Question: I'm using the code posted in this link <URL> , to draw a grab bar in a splitter control,
'''
procedure TSplitter.Paint;
var
R: TRect;
X, Y: integer;
DX, DY: integer;
i: integer;
Brush: TBitmap;
begin
R := ClientRect;
Canvas.Brush.Color := Color;
Canvas.FillRect(ClientRect);
X := (R.Left+R.Right) div 2;
Y := (R.Top+R.Bottom) div 2;
if (Align in [alLeft, alRight]) then
begin
DX := 0;
DY := 3;
end else
begin
DX := 3;
DY := 0;
end;
dec(X, DX*2);
dec(Y, DY*2);
Brush := TBitmap.Create;
try
Brush.SetSize(2, 2);
Brush.Canvas.Brush.Color := clBtnHighlight;
Brush.Canvas.FillRect(Rect(0,0,1,1));
Brush.Canvas.Pixels[0, 0] := clBtnShadow;
for i := 0 to 4 do
begin
Canvas.Draw(X, Y, Brush);
inc(X, DX);
inc(Y, DY);
end;
finally
Brush.Free;
end;
end;
'''
the code works nicely but when I enabled the vcl styles, the colors used to draw the the splitter and the grab bar doesn't fit the used by the vcl styles.

How I can draw the TSplitter using the Vcl style colors of the current theme?
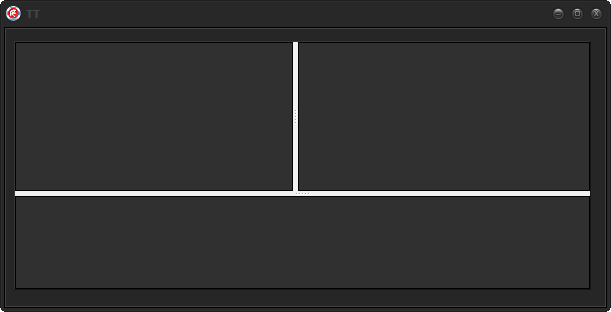
Answer: The <URL> function to translate these to the vcl styles colors.
'''
procedure TSplitter.Paint;
var
R: TRect;
X, Y: integer;
DX, DY: integer;
i: integer;
Brush: TBitmap;
begin
R := ClientRect;
if TStyleManager.IsCustomStyleActive then
Canvas.Brush.Color := StyleServices.GetSystemColor(clBtnFace)
else
Canvas.Brush.Color := Color;
Canvas.FillRect(ClientRect);
X := (R.Left+R.Right) div 2;
Y := (R.Top+R.Bottom) div 2;
if (Align in [alLeft, alRight]) then
begin
DX := 0;
DY := 3;
end else
begin
DX := 3;
DY := 0;
end;
dec(X, DX*2);
dec(Y, DY*2);
Brush := TBitmap.Create;
try
Brush.SetSize(2, 2);
if TStyleManager.IsCustomStyleActive then
Brush.Canvas.Brush.Color := StyleServices.GetSystemColor(clBtnHighlight)
else
Brush.Canvas.Brush.Color := clBtnHighlight;
Brush.Canvas.FillRect(Rect(0, 0, Brush.Height, Brush.Width));
if TStyleManager.IsCustomStyleActive then
Brush.Canvas.Pixels[0, 0] := StyleServices.GetSystemColor(clBtnShadow)
else
Brush.Canvas.Pixels[0, 0] := clBtnShadow;
for i := 0 to 4 do
begin
Canvas.Draw(X, Y, Brush);
inc(X, DX);
inc(Y, DY);
end;
finally
Brush.Free;
end;
end;
'''